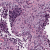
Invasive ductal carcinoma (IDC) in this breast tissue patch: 1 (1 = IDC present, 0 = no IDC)